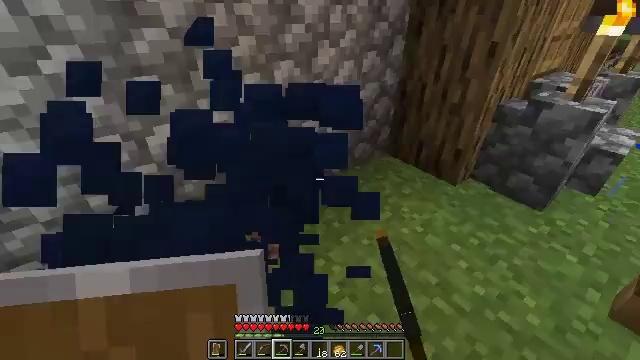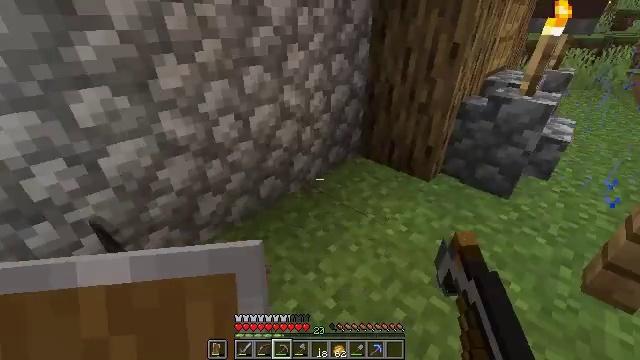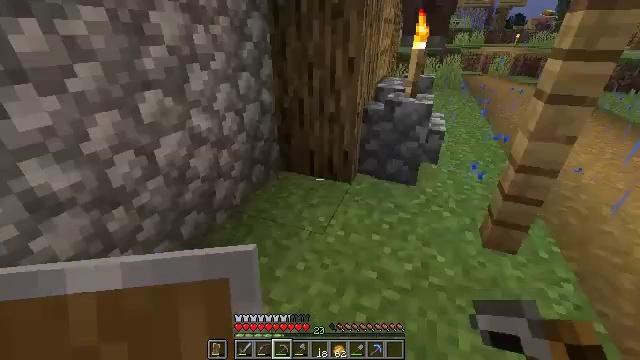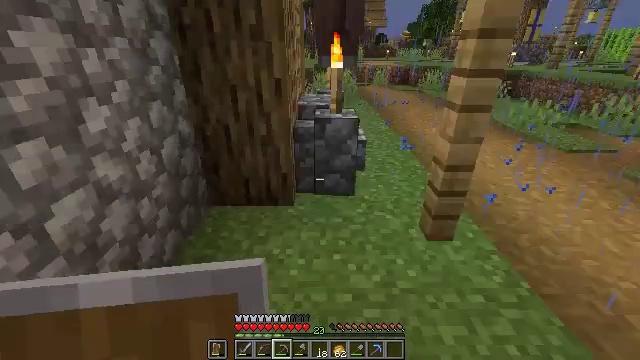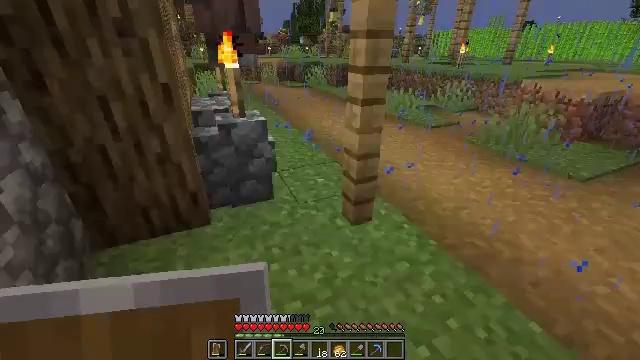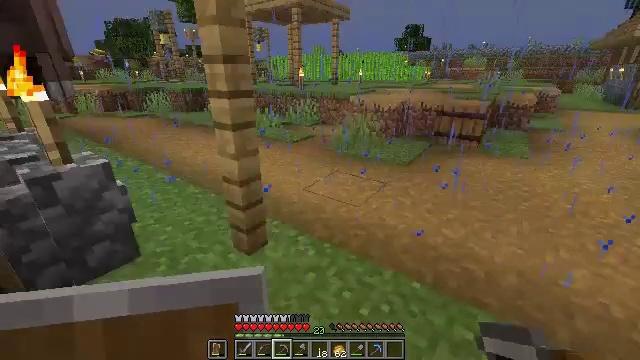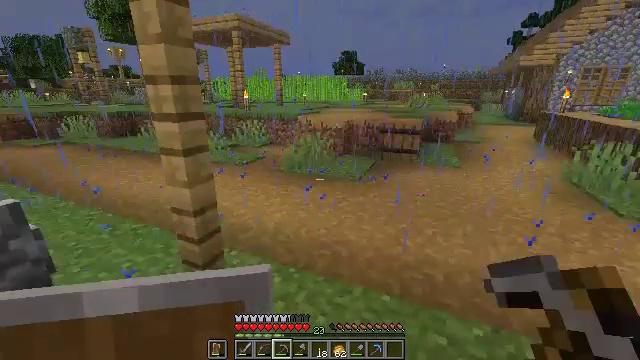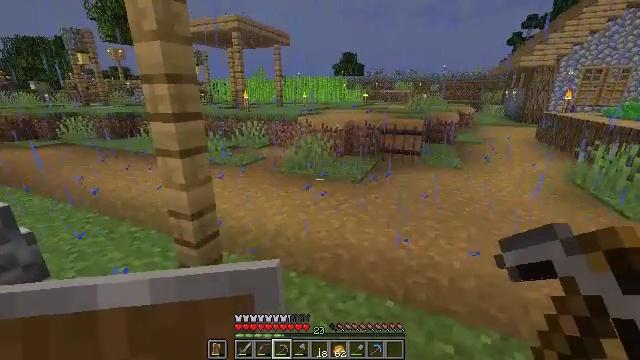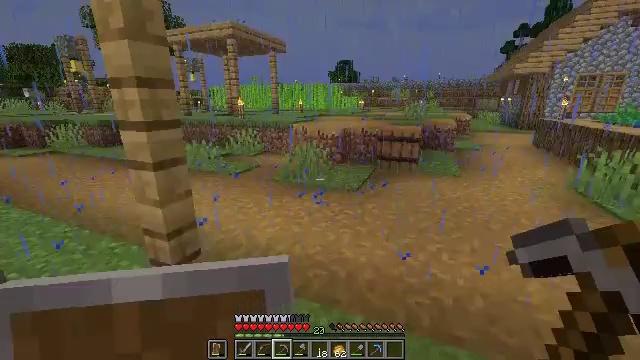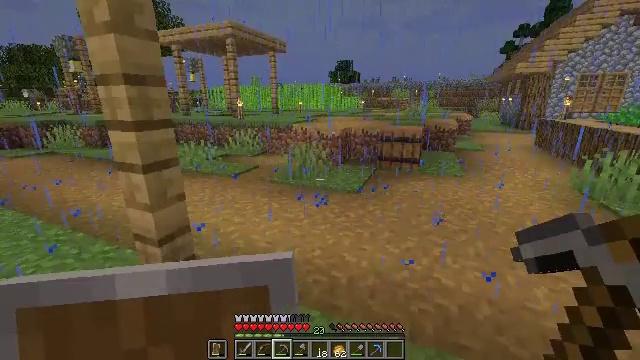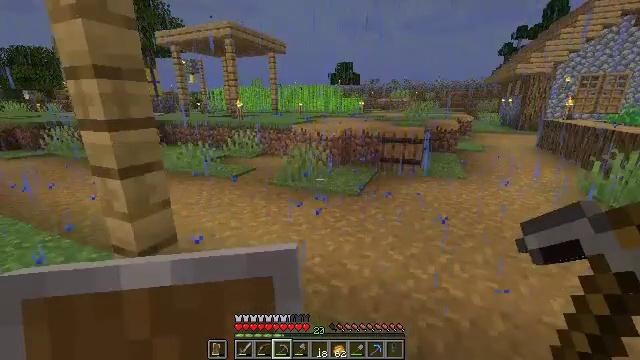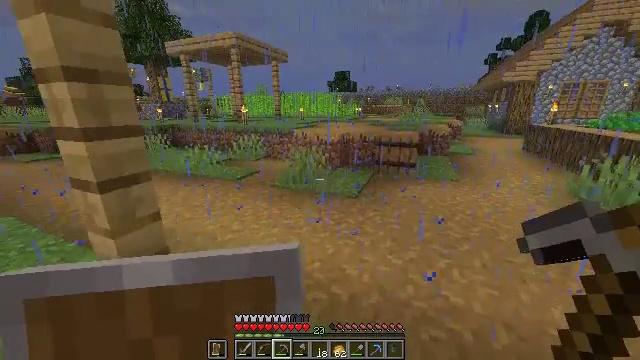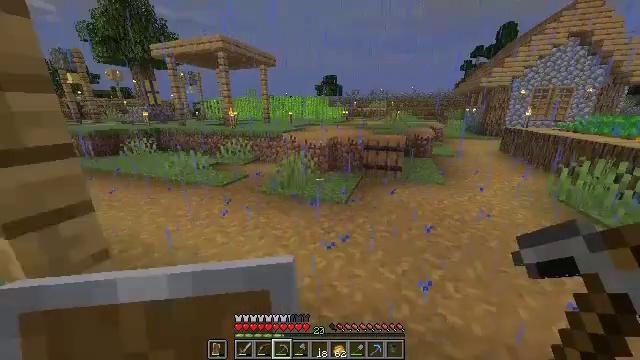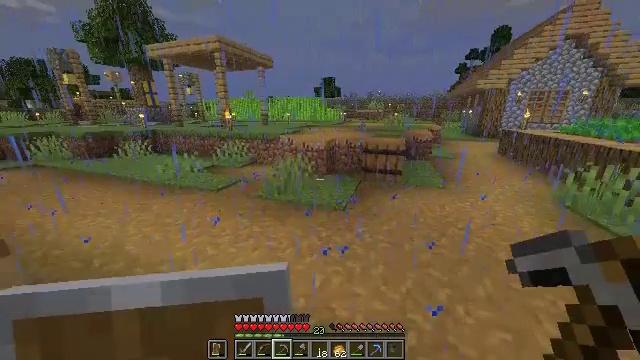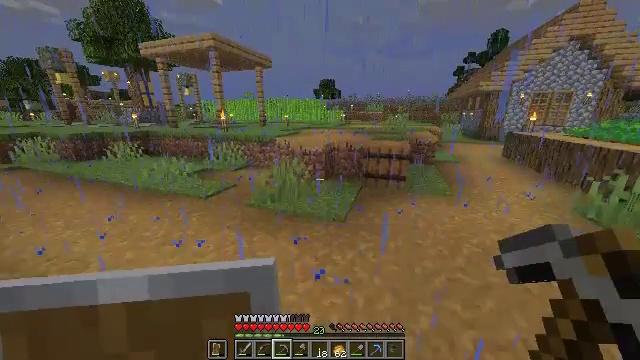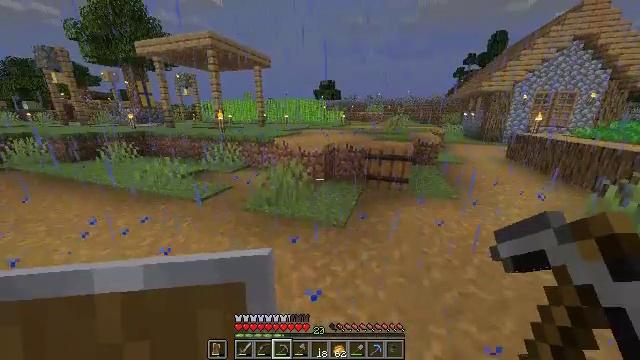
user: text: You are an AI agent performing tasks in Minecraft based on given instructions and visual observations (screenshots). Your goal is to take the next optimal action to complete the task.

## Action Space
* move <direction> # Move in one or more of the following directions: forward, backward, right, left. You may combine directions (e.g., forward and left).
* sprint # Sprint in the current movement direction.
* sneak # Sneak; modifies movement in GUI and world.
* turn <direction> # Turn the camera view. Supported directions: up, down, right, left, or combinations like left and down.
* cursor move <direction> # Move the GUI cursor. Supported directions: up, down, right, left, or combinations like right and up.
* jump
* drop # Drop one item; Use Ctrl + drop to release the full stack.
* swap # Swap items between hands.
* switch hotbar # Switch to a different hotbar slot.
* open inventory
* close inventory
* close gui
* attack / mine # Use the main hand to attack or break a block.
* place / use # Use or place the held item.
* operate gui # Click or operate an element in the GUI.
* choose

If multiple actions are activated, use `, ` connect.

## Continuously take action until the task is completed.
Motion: motion action
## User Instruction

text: Destroy the barrel to use elsewhere.
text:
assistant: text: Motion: move forward and move left, turn right
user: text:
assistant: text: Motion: move forward and move left, turn right and up
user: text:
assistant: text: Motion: move forward and move left, turn right and up
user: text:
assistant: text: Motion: move forward and move left, turn right
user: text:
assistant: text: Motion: move forward and move left, turn right and up
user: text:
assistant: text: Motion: move forward and move right, turn right and up
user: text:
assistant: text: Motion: move forward and move right
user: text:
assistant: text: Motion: move forward, turn up
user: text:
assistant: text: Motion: move forward, sprint
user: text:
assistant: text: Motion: move forward, sprint
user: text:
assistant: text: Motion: move forward
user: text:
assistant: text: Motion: move forward, turn right
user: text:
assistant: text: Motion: move forward
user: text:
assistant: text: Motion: move forward
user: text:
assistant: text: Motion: move forward
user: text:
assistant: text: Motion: move forward, switch to hotbar 4
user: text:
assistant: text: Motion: move forward, switch to hotbar 4
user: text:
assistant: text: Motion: move forward
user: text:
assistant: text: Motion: move forward, turn right, open inventory
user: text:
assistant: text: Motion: turn right, open inventory
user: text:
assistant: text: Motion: turn right and down
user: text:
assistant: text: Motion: sneak, turn right and down
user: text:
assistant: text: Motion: sneak, turn right
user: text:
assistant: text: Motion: sneak, turn left
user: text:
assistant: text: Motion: sneak, attack / mine
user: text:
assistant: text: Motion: sneak, attack / mine
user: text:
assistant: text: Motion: sneak
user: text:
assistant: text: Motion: no_op
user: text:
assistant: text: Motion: move forward
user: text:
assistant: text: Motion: move forward, turn right and down